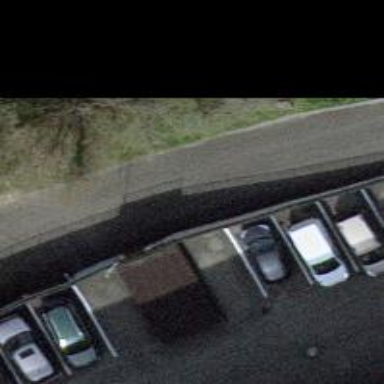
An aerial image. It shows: Retaining wall.